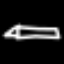
Label: pencil